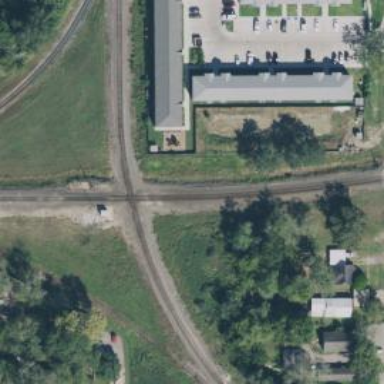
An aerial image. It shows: Railway crossing.